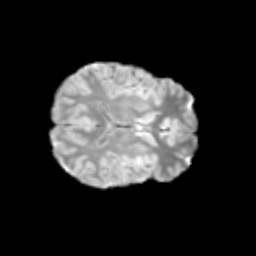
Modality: T2w
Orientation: axial
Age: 13
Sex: female
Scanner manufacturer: siemens
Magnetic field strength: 3 T
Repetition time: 3.8 s
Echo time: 0.07 s